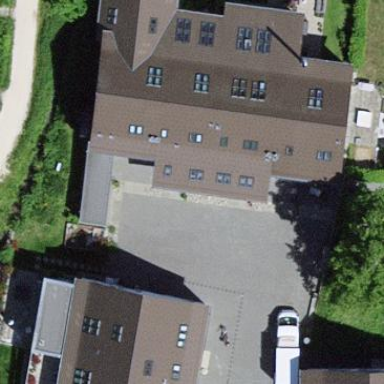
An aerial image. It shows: Terrace building.